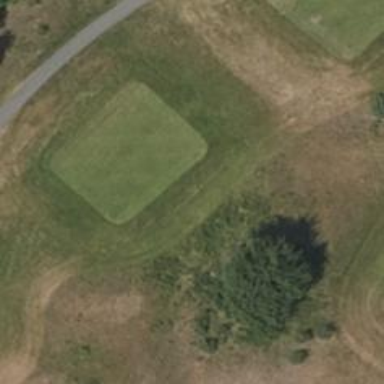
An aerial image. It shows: Golf tee.